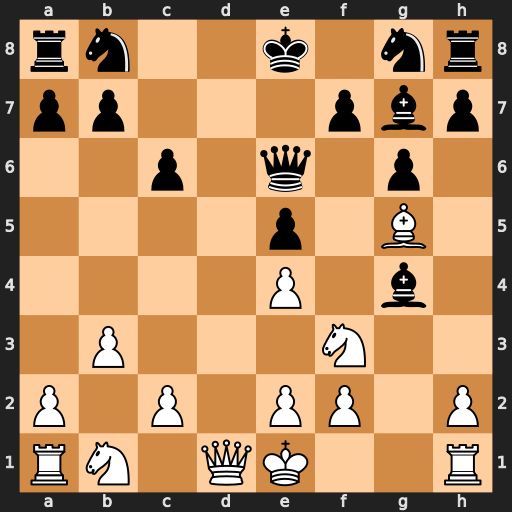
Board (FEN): rn2k1nr/pp3pbp/2p1q1p1/4p1B1/4P1b1/1P3N2/P1P1PP1P/RN1QK2R
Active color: w
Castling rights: KQkq
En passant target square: -
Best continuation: Qd8#